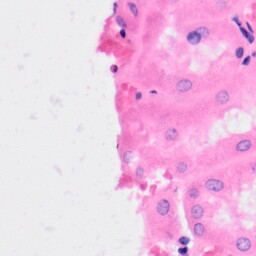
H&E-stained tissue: Kidney